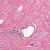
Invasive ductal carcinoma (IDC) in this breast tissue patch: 0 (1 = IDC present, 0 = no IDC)